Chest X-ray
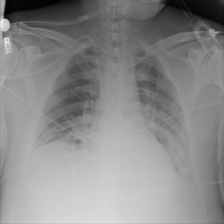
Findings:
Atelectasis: negative
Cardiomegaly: negative
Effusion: negative
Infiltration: negative
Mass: negative
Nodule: negative
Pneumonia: negative
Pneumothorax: negative
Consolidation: positive
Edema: negative
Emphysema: negative
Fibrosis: negative
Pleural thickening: negative
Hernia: negative